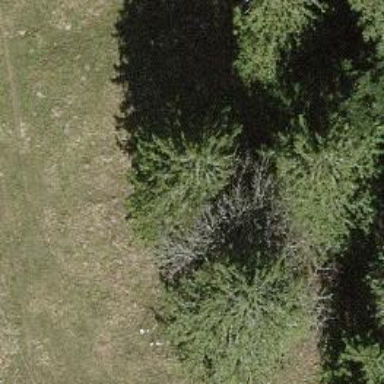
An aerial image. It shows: Beautiful tree in nature.